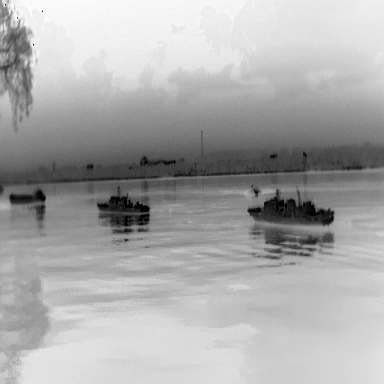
There are two warships in the infrared image.